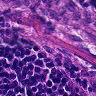
Metastatic tissue present: no